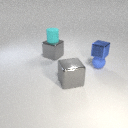
small blue rubber sphere behind large gray metal cube